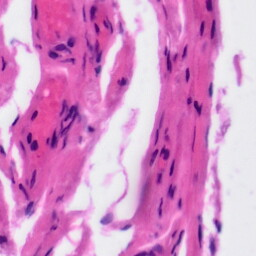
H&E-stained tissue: Tonsil